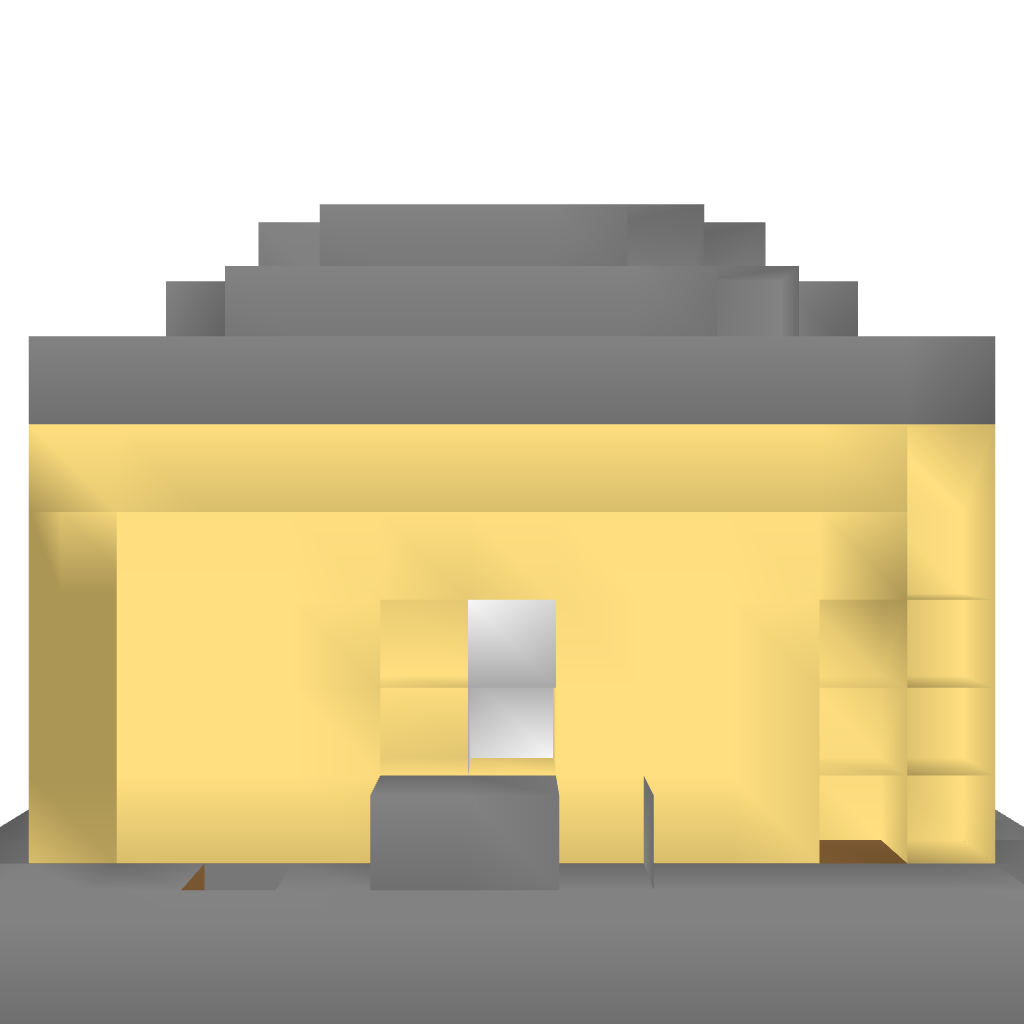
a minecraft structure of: Small Desert House bad low quality